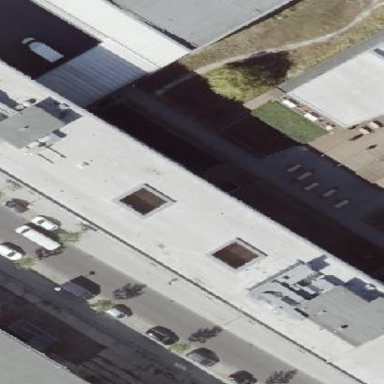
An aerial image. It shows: Commercial building.